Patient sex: M
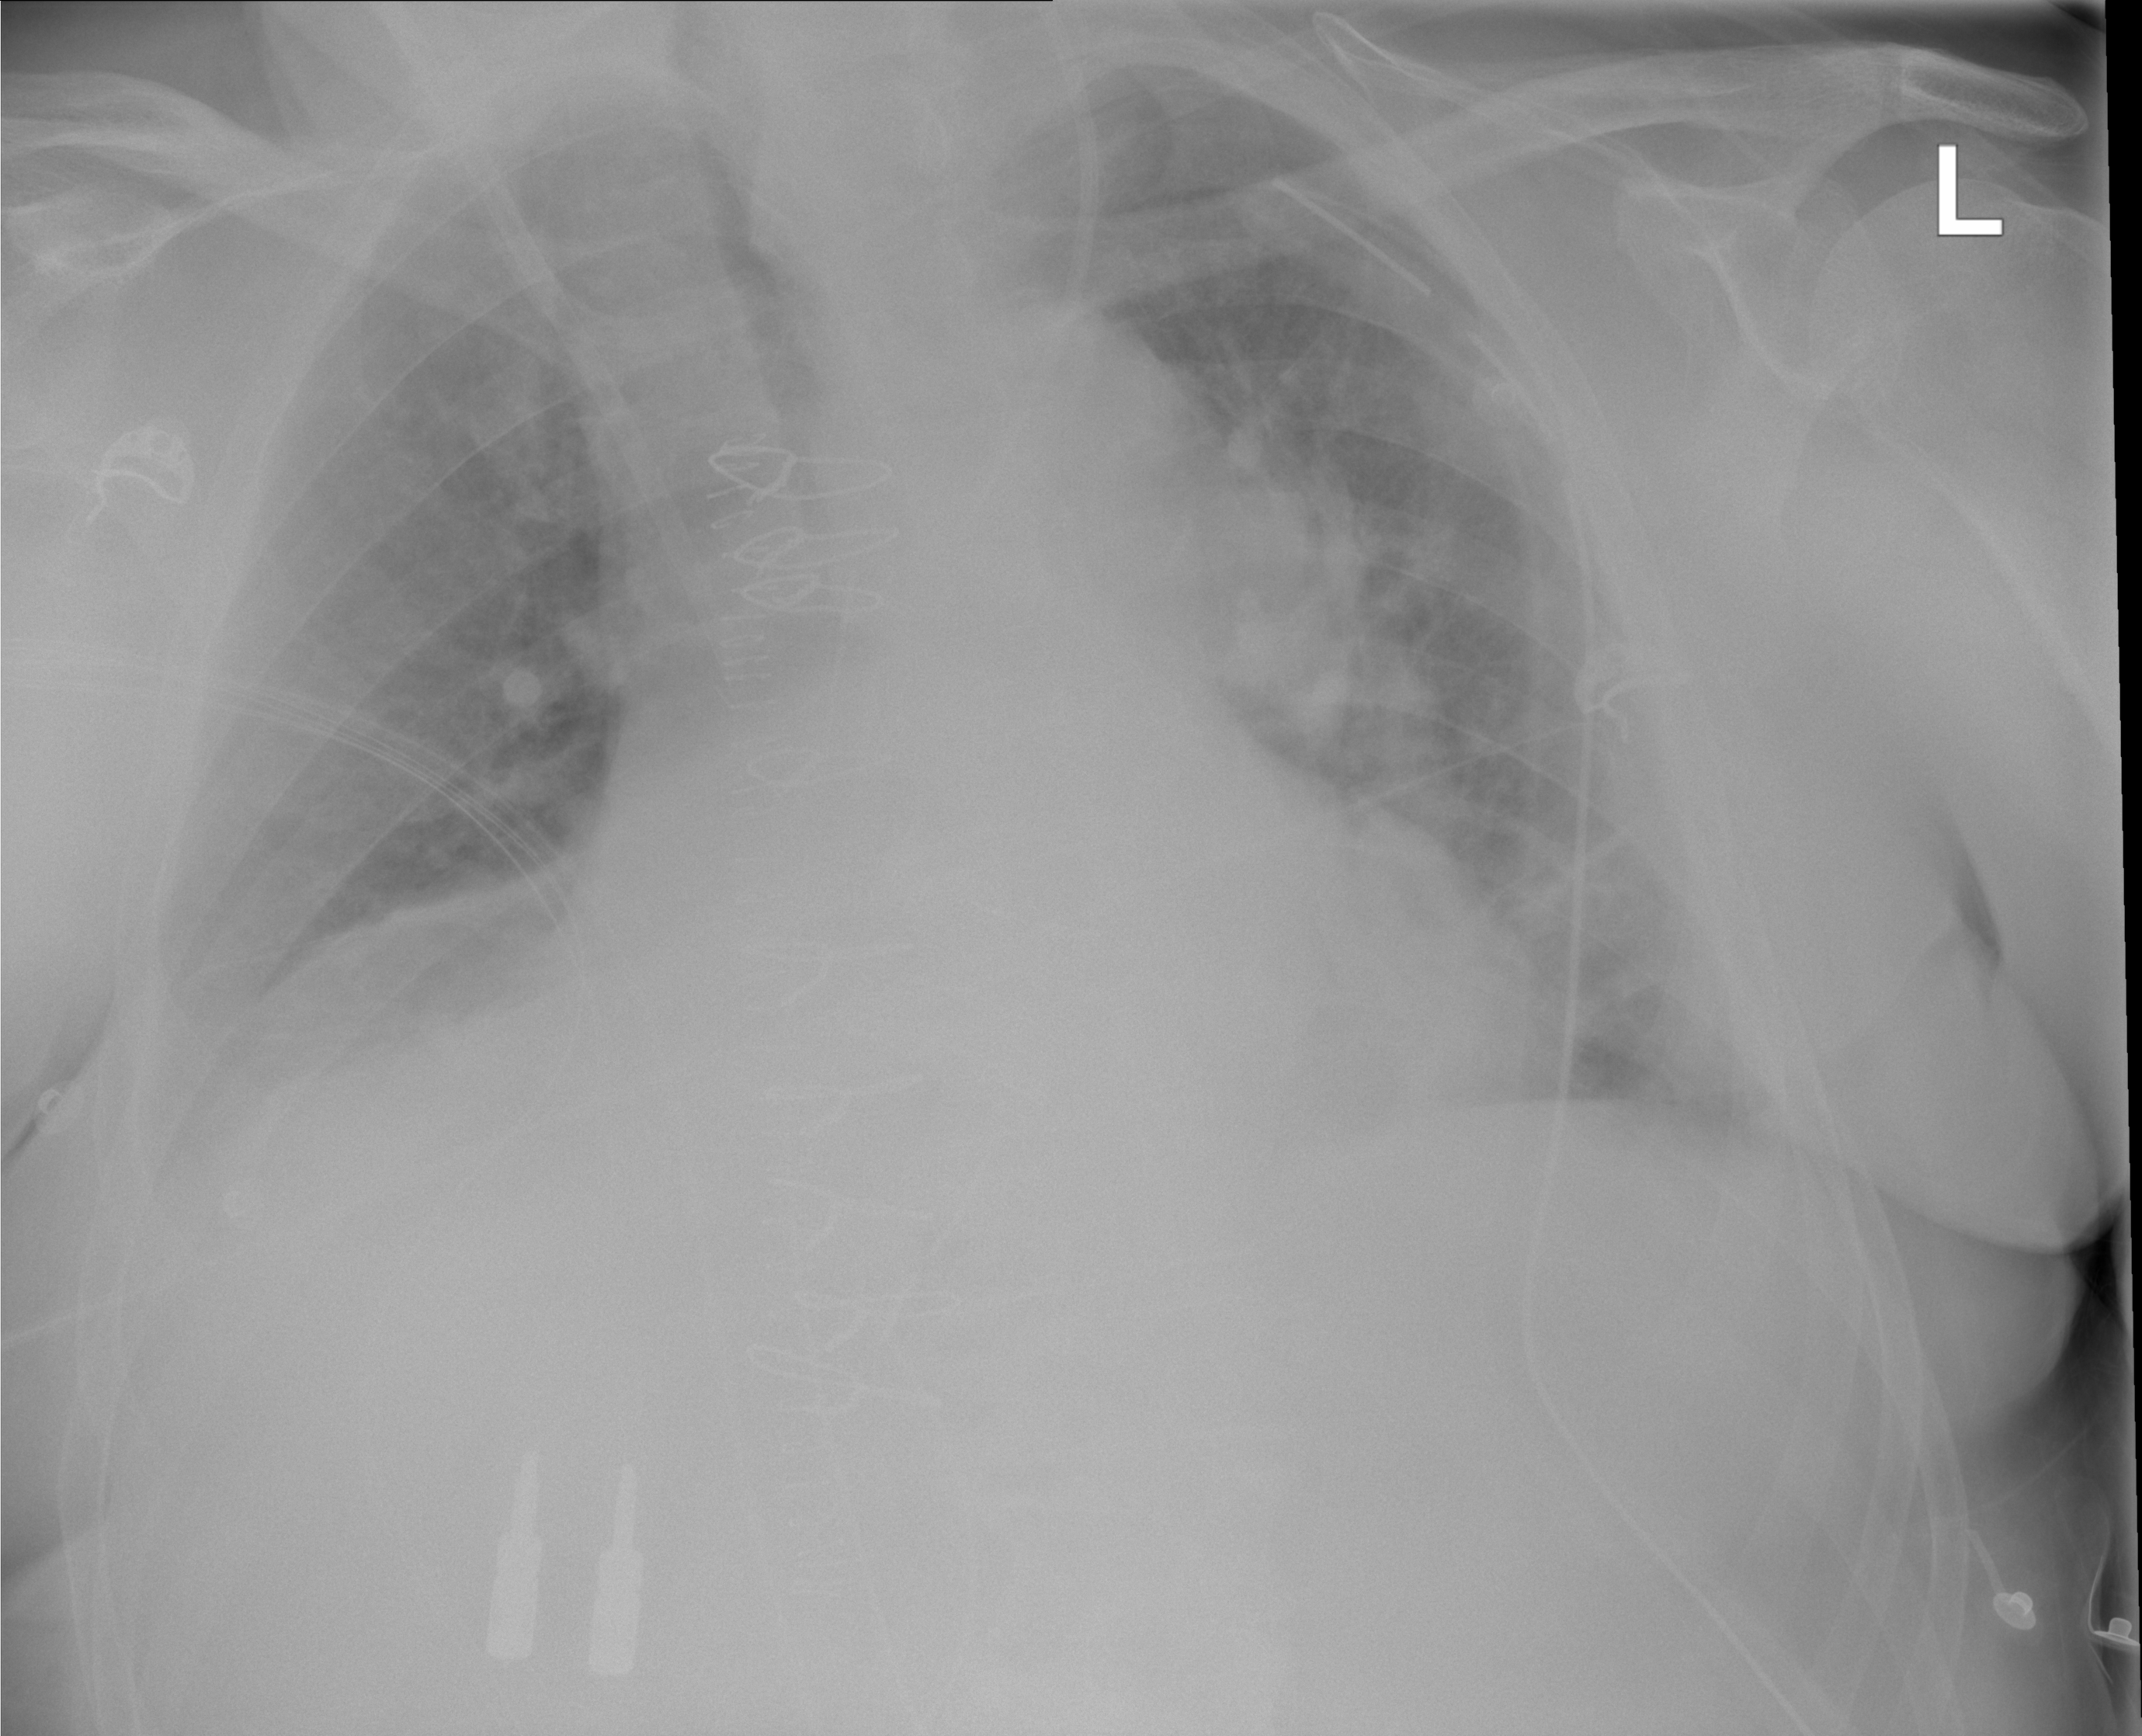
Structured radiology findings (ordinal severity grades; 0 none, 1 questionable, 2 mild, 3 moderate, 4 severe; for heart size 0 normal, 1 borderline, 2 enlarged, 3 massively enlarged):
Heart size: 2
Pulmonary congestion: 3
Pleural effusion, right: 2
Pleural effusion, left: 2
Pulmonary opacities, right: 2
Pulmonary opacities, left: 2
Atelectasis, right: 3
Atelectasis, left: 2